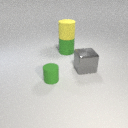
small green rubber cylinder to the left of large green rubber cylinder